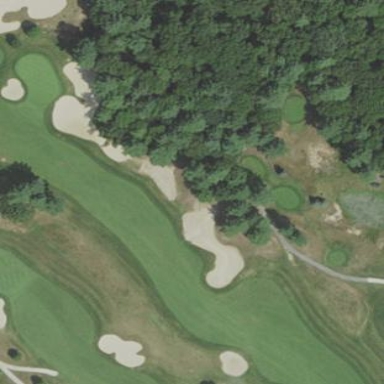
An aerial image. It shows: Grassy area designated as golf fairway.